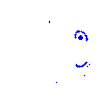
Particle: pion